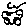
Label: car